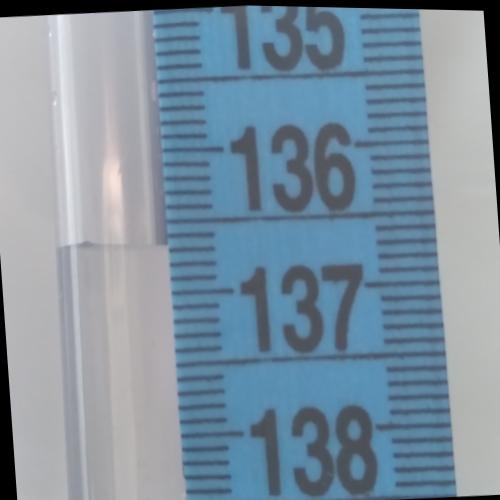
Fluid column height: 136.7 cm